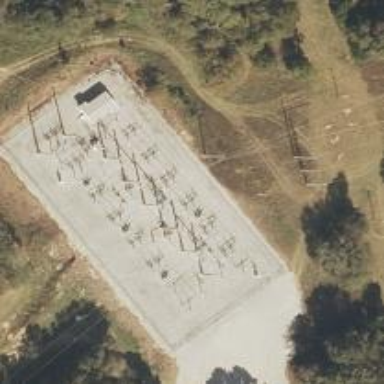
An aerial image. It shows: Switch used for power control.